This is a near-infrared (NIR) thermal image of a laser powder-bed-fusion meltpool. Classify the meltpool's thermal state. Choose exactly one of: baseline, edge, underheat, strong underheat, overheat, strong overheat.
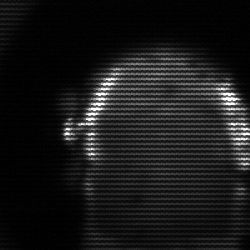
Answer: baseline